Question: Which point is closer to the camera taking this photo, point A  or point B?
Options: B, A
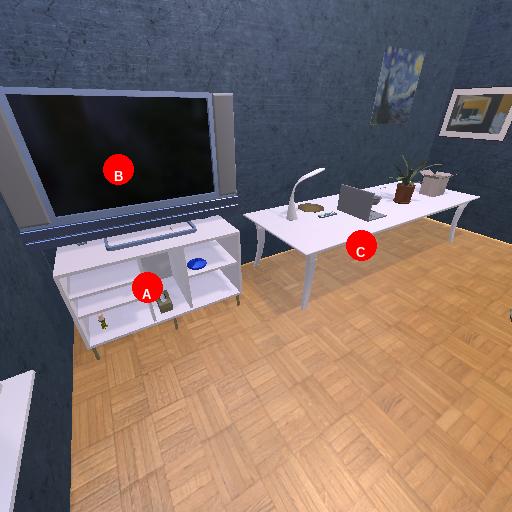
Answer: B